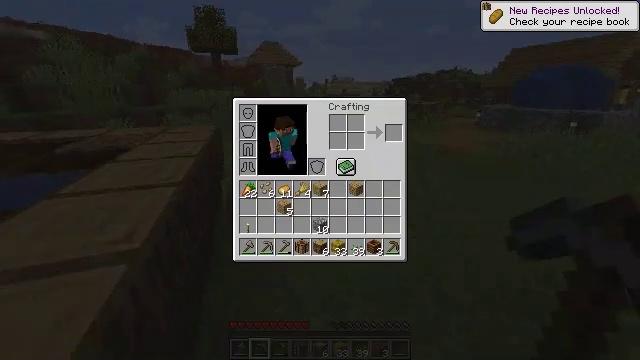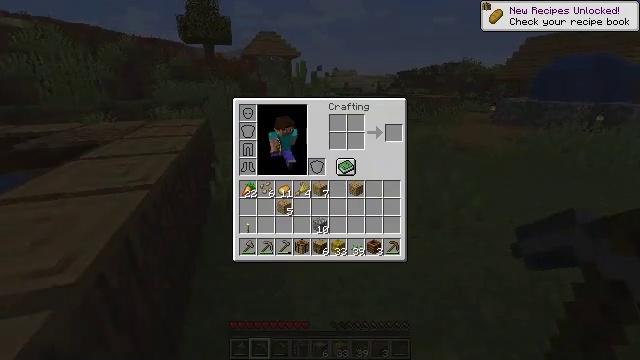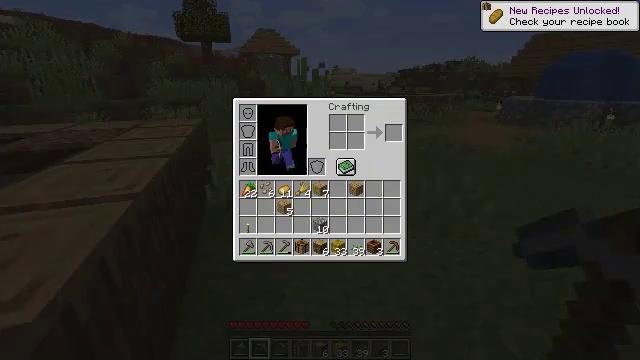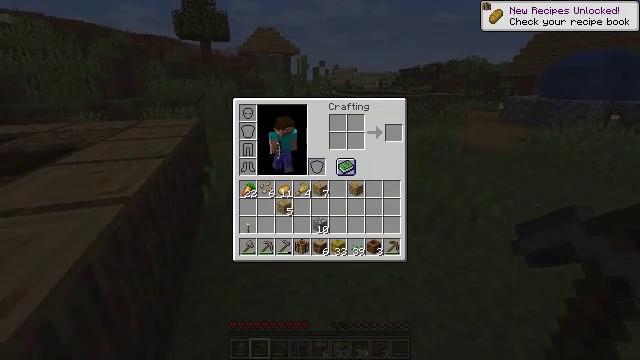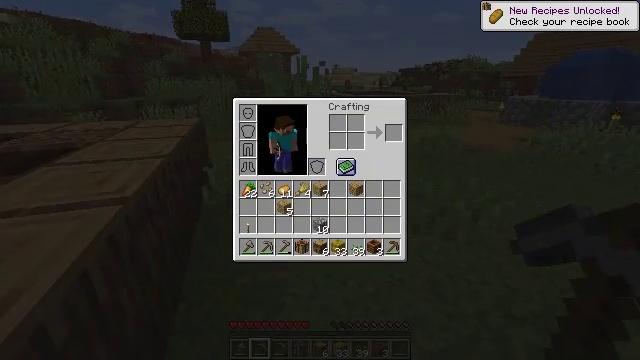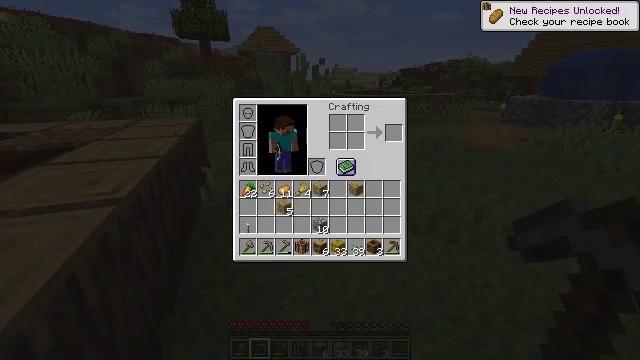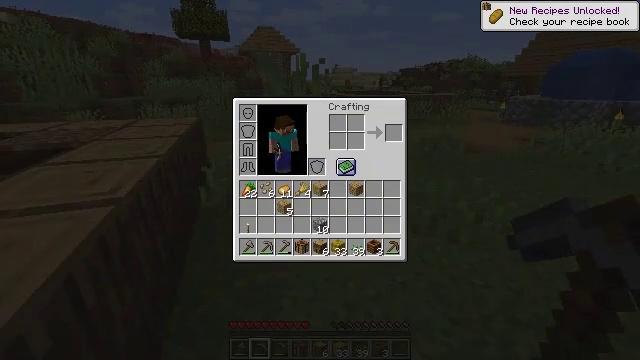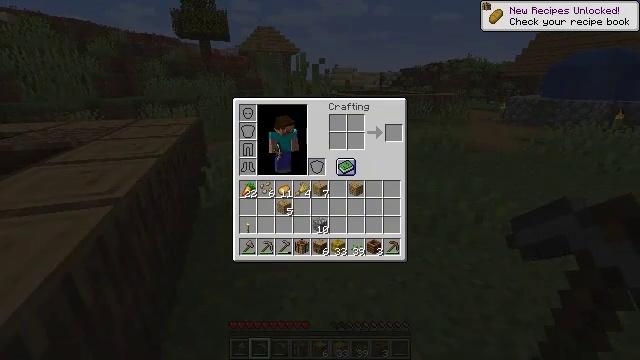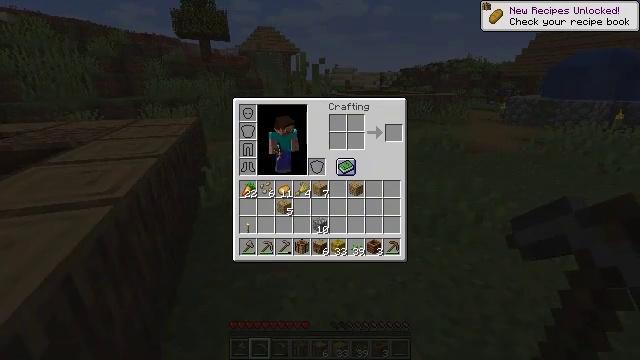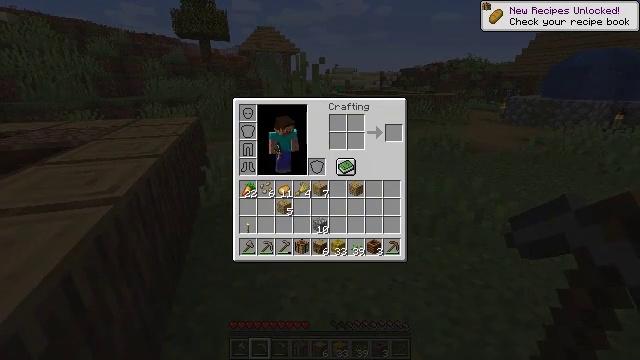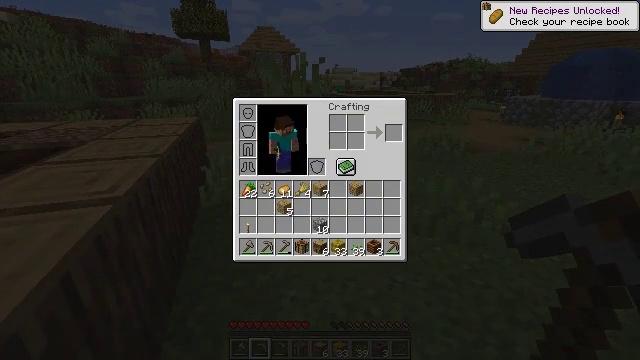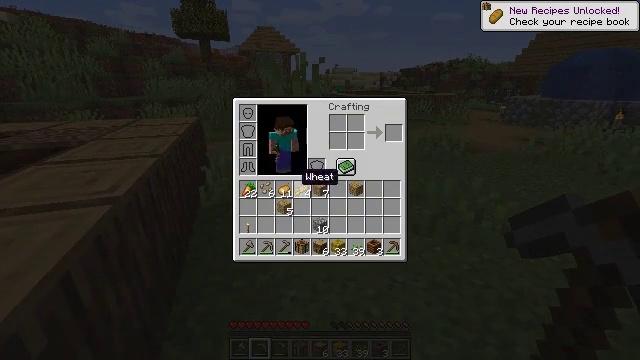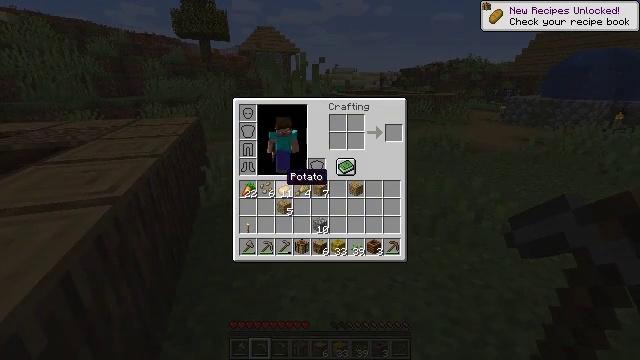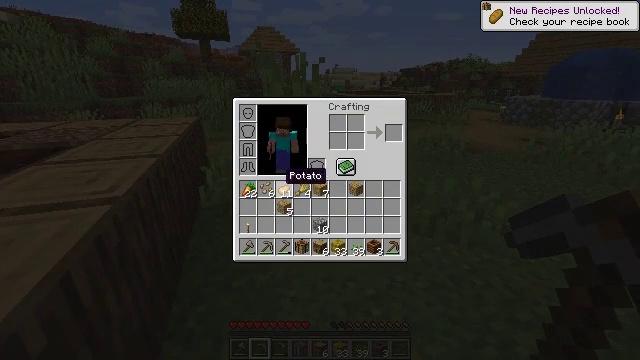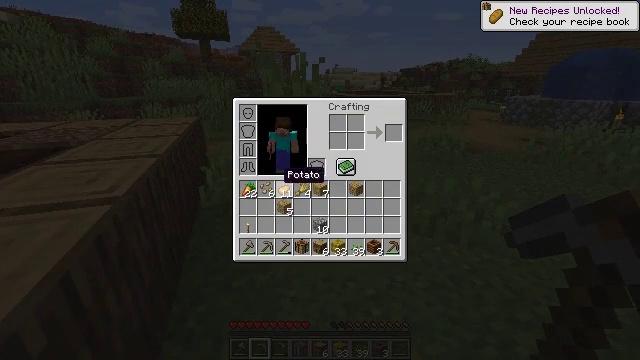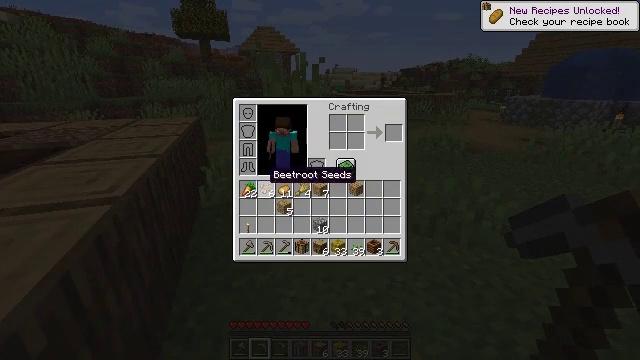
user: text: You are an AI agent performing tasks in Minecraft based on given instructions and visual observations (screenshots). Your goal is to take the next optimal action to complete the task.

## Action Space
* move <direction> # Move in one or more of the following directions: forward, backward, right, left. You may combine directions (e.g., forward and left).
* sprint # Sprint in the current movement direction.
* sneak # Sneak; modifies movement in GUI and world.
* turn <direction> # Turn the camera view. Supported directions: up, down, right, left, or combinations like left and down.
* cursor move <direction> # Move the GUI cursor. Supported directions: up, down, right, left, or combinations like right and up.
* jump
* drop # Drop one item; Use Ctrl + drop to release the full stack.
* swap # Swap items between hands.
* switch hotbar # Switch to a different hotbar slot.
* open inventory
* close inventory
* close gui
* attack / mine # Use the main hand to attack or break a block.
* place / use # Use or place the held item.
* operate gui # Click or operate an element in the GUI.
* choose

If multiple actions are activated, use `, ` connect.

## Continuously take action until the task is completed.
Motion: motion action
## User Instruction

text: Destroy the yellow bed to recycle it.
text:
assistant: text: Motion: open inventory
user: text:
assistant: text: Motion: no_op
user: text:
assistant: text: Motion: no_op
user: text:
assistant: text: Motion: no_op
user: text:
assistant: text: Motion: no_op
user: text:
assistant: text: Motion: no_op
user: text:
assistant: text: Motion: no_op
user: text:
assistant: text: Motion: no_op
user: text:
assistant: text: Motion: cursor move left
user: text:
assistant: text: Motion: cursor move left
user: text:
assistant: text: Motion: cursor move left
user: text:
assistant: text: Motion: cursor move left
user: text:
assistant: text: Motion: no_op
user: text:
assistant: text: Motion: no_op
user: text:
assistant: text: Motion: cursor move left
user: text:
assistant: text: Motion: no_op
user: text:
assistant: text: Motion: no_op
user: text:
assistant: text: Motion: no_op
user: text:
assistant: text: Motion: no_op
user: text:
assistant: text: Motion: no_op
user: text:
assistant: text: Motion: operate gui
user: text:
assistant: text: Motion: cursor move down, operate gui
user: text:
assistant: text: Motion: cursor move right
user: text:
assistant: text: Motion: cursor move right and down
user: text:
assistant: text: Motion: no_op
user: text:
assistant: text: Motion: no_op
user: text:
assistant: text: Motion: no_op
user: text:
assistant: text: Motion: no_op
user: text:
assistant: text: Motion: no_op
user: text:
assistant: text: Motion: cursor move right and down